【题型】解答题　【知识点】平面几何　【难度】easy
如图，在$\triangle ABC$ 中，$AB = AC$，以 $AC$ 为直径的$\odot O$ 分别交 $AB$，$BC$ 于点 $D$，$E$，延长 $AB$ 到点 $F$，连接 $CF$，若 $\angle BAC = 2\angle BCF$.

(1) 求证：$CF$ 是$\odot O$ 的切线；

(2) 若 $AD = 3$，$OA = \frac{5}{2}$，求 $FB$ 的长.
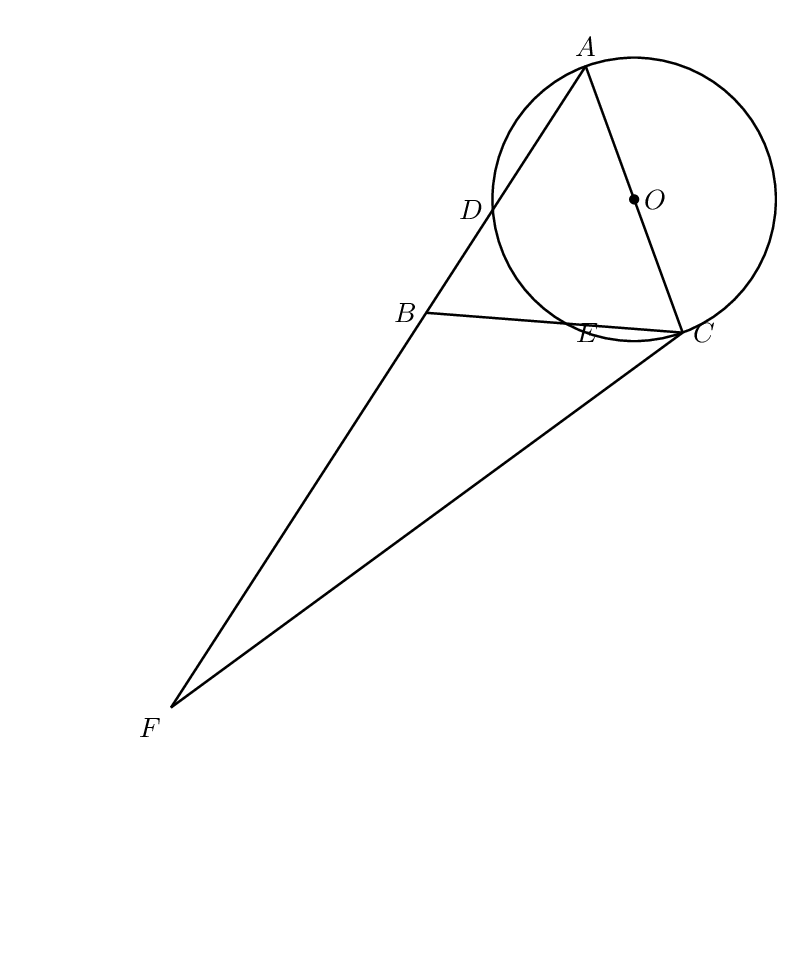
【解答】
【答案】
(1) 证明见解析

(2) $\frac{10}{3}$

【分析】

【详解】
(1) 证明：连接 $AE$，

$\because AC$ 为$\odot O$ 的直径,

$\therefore \angle AEC = 90^\circ$，即 $AE \perp BC$,

$\because AB = AC$,

$\therefore \angle BAC = 2\angle CAE$,

又 $\angle BAC = 2\angle BCF$,

$\therefore \angle CAE = \angle BCF$,

$\because \angle AEC = 90^\circ$,

$\therefore \angle ACE + \angle EAC = 90^\circ$,

$\therefore \angle ACE + \angle BCF = 90^\circ$，即 $\angle ACF = 90^\circ$,

$\therefore AC \perp CF$,

又 $OC$ 是半径,

$\therefore CF$ 是$\odot O$ 的切线;

(2) 解：连接 $CD$,

$\because OA = \frac{5}{2}$,

$\therefore AB = AC = 2AO = 5$,

$\because AC$ 为$\odot O$ 的直径,

$\therefore \angle ADC = 90^\circ = \angle ACF$,

又 $\angle CAF = \angle DAC$,

$\therefore \triangle CAF \backsim \triangle DAC$,

$\therefore \frac{AF}{AC} = \frac{AC}{AD}$，即 $\frac{AF}{5} = \frac{5}{3}$，

$\therefore AF = \frac{25}{3}$，

$\therefore FB = AF - AB = \frac{10}{3}$.
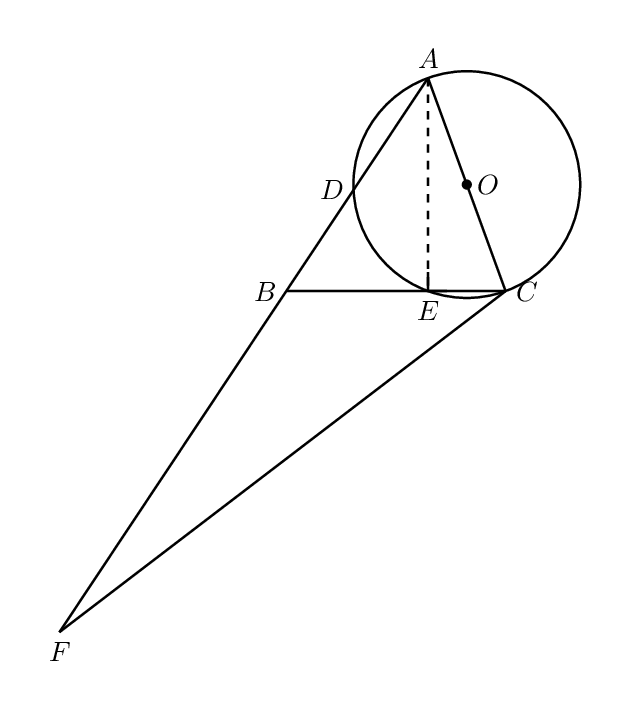
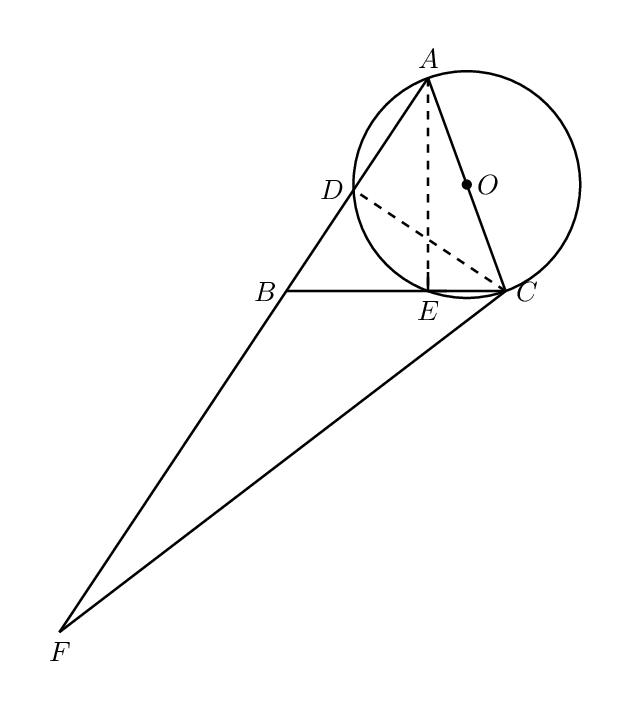